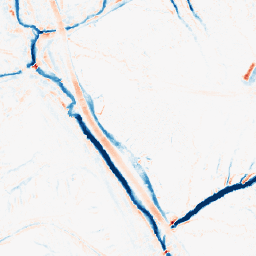
Category: morphological
Decomposition family: tophat_combined
Decomposition parameters: size: 5
Upsampling method: area
Upsampling parameters: scale: 2
Upsampling scale: 2